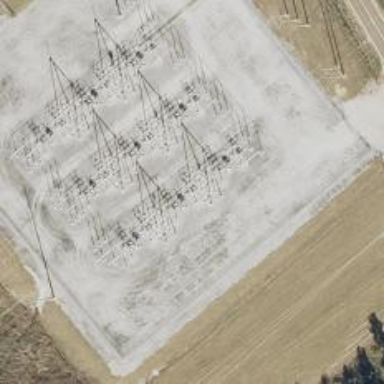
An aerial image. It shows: Switch for power supply.